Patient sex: M
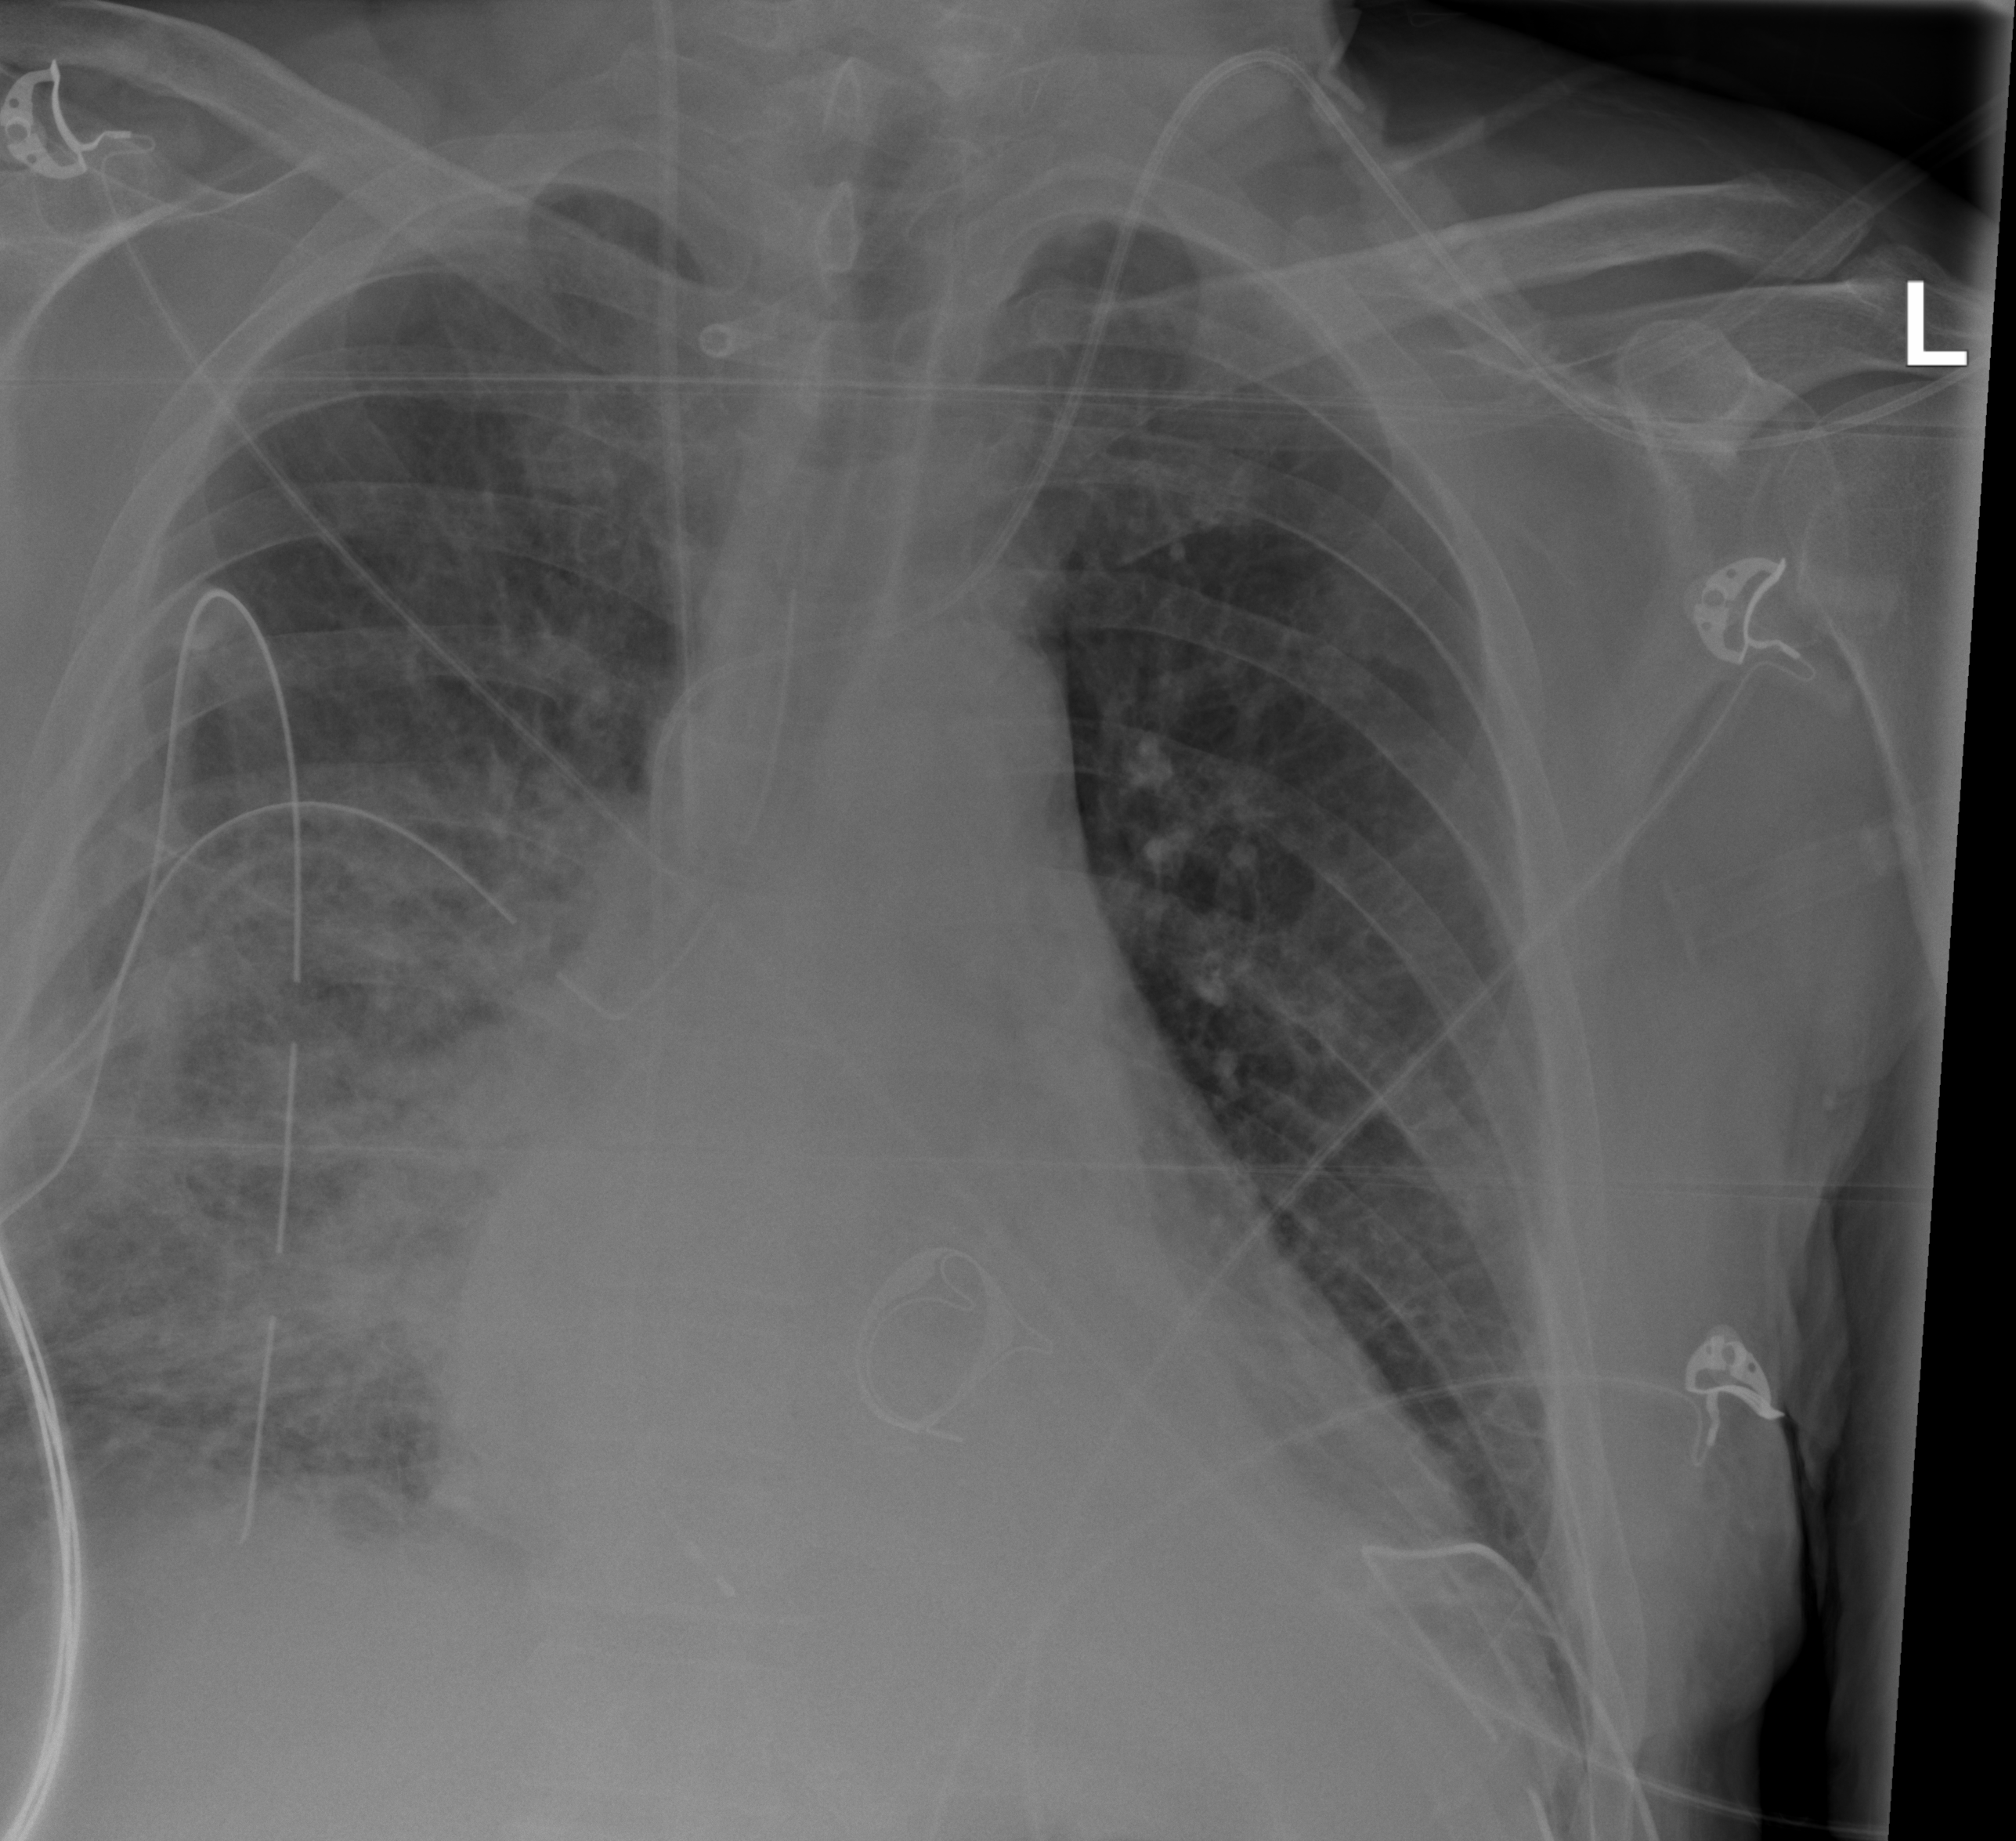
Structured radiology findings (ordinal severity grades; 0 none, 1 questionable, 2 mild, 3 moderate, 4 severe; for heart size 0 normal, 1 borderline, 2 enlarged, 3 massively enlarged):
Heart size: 0
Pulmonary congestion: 0
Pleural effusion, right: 0
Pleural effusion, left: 0
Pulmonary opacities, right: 3
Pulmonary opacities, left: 2
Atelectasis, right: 2
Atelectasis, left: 0